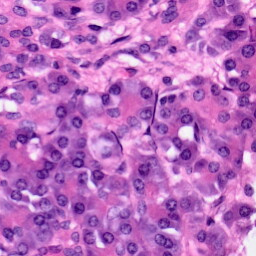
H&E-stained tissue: Pancreatic